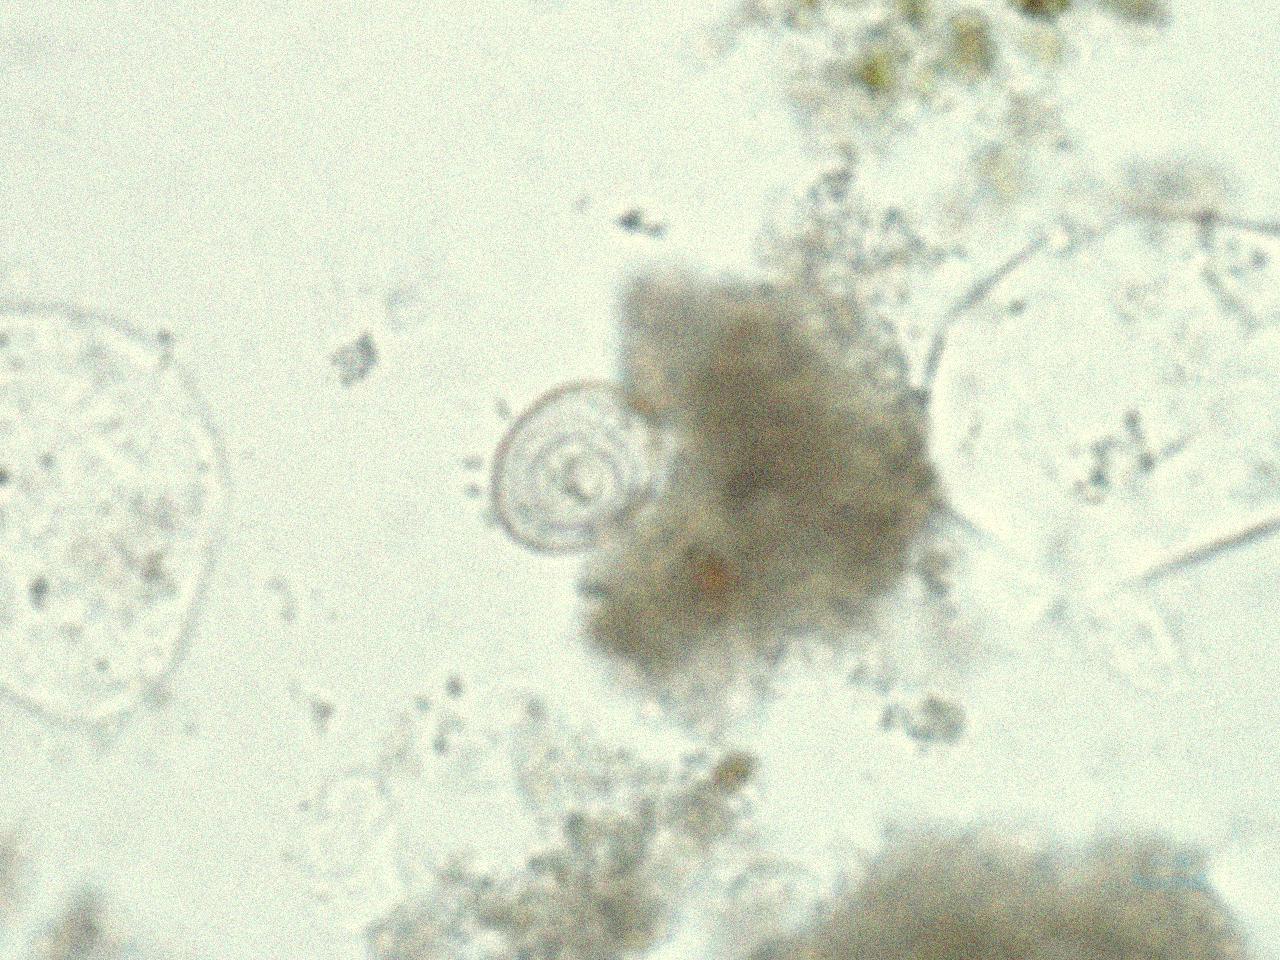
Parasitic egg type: Hymenolepis nana